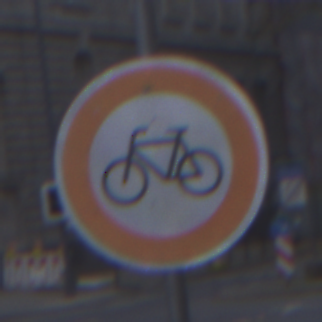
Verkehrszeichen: VerbotRadverkehr
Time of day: SunriseSunset
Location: Outdoor (Urban)
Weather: PartlyCloudy
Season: NotSpecified
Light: Natural